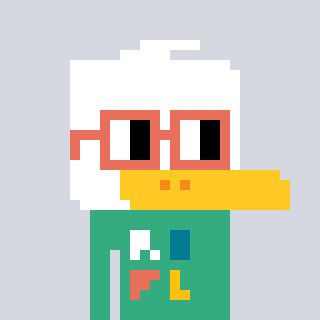
a pixel art character with square orange glasses, a duck-shaped head and a teal-colored body on a cool background